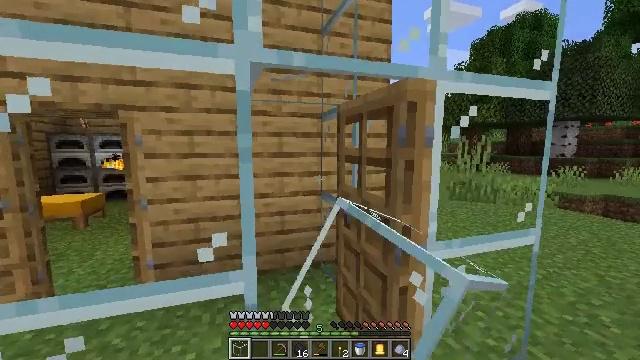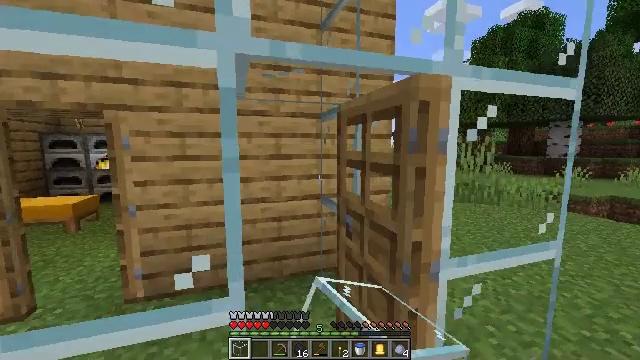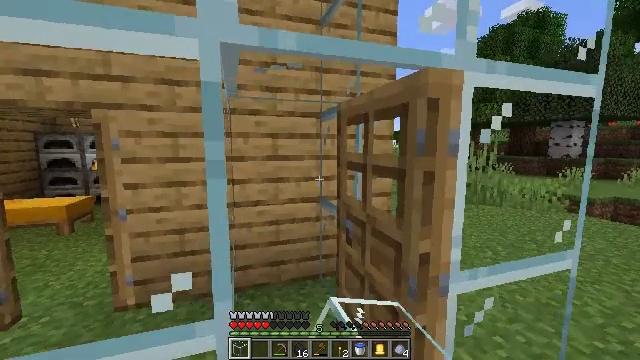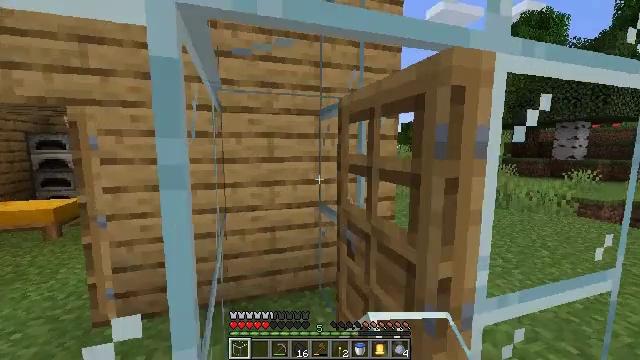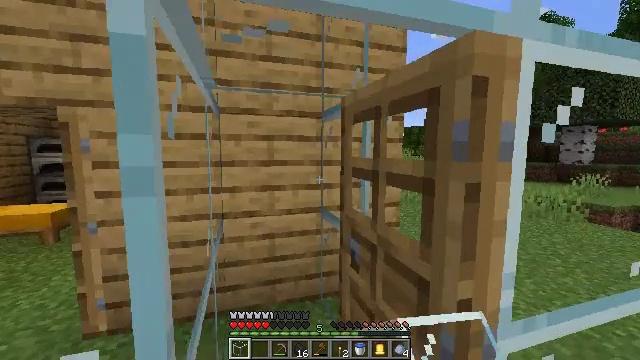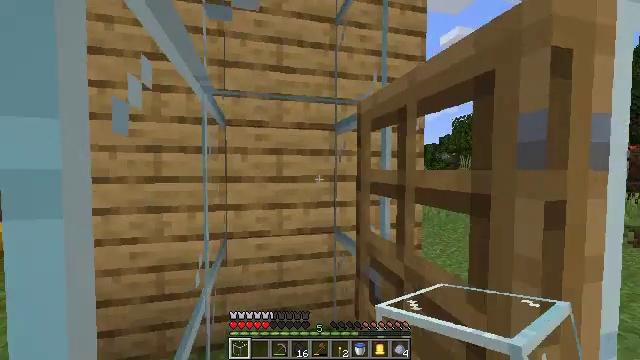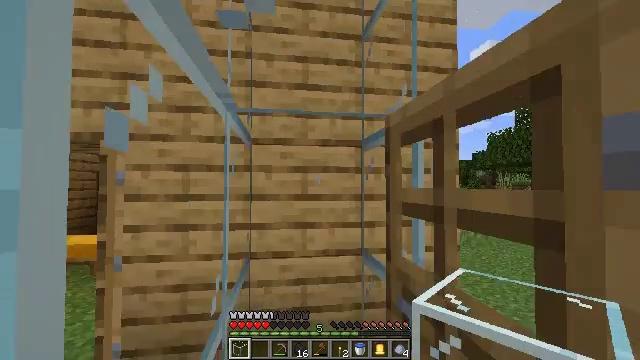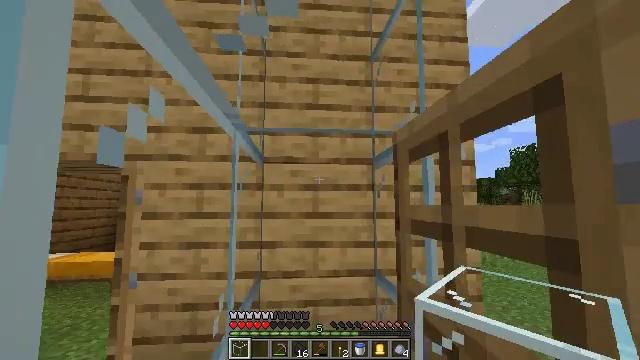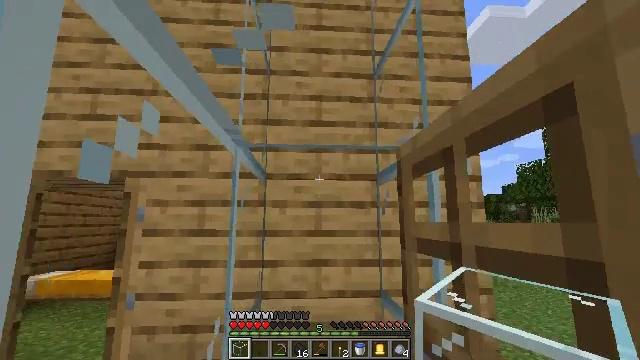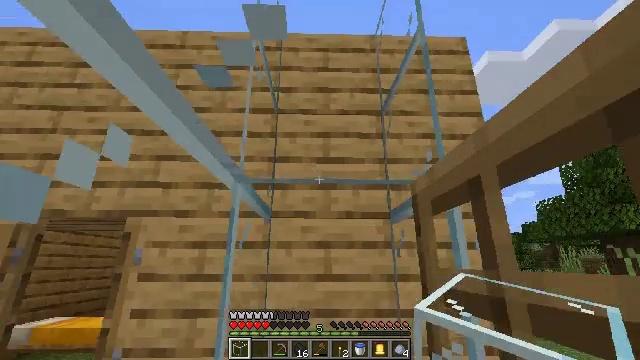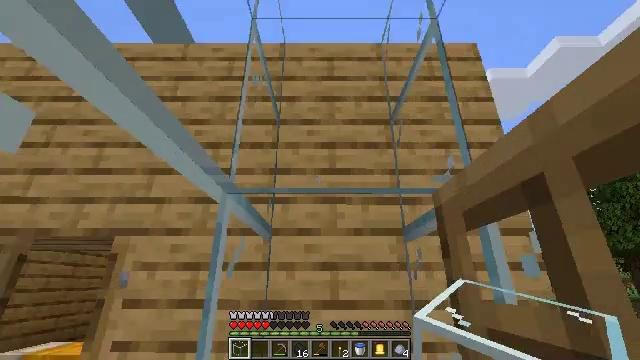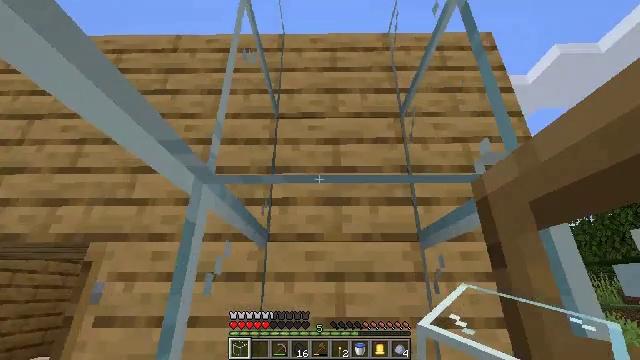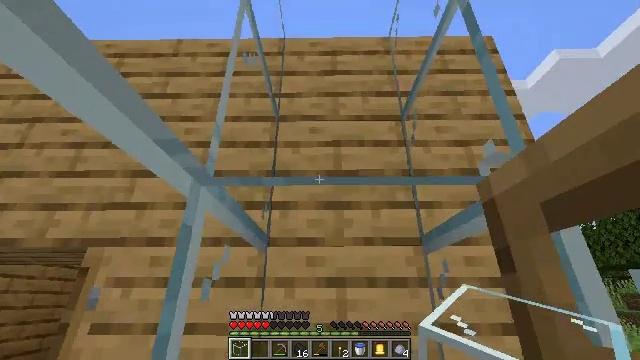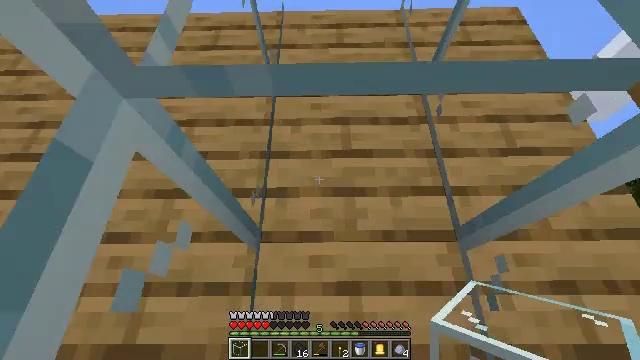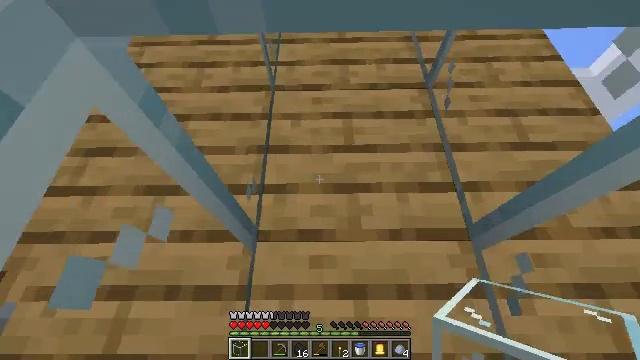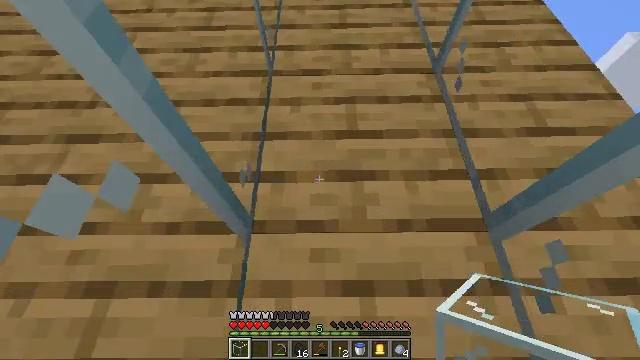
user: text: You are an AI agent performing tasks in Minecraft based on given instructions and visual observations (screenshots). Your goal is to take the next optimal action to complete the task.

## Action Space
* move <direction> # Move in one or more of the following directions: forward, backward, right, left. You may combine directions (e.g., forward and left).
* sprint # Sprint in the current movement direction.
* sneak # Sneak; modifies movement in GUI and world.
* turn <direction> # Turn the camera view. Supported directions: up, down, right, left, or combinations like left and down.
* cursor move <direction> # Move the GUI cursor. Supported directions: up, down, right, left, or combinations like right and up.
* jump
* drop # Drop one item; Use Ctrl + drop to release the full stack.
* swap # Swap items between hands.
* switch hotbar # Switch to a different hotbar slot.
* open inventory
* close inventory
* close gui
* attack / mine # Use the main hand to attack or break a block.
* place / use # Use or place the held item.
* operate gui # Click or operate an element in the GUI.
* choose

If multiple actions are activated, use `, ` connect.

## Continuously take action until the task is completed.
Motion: motion action
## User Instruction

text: Attack the glass to break it.
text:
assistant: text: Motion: move forward, use / place
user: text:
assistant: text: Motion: move forward
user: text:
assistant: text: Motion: move forward
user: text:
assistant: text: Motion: move forward
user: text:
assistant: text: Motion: move forward, turn left and up
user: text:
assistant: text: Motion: move forward, turn left and up
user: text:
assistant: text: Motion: move forward, turn left and up
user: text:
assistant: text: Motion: move forward, turn left and up
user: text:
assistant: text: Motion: move forward, turn left and up
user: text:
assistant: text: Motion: move forward, turn left and up
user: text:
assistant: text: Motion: move forward, turn up
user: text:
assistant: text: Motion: move forward, turn up
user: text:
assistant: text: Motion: move forward, turn up
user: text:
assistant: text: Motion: move forward, turn up
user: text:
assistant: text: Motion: move forward
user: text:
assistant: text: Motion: move forward
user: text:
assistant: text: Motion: move forward
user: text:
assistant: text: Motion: move forward, turn up, jump
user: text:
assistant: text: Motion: move forward, turn up, jump
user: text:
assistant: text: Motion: move forward, jump
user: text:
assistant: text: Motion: move forward, jump
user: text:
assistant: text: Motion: move forward, jump
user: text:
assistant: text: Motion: move forward, jump
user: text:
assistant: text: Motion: move forward, jump
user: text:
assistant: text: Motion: move forward, jump
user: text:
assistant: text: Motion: move forward, jump
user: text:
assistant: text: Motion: move forward, jump
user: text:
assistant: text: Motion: move forward, jump
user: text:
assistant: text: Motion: move forward, jump
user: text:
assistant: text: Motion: move forward, jump